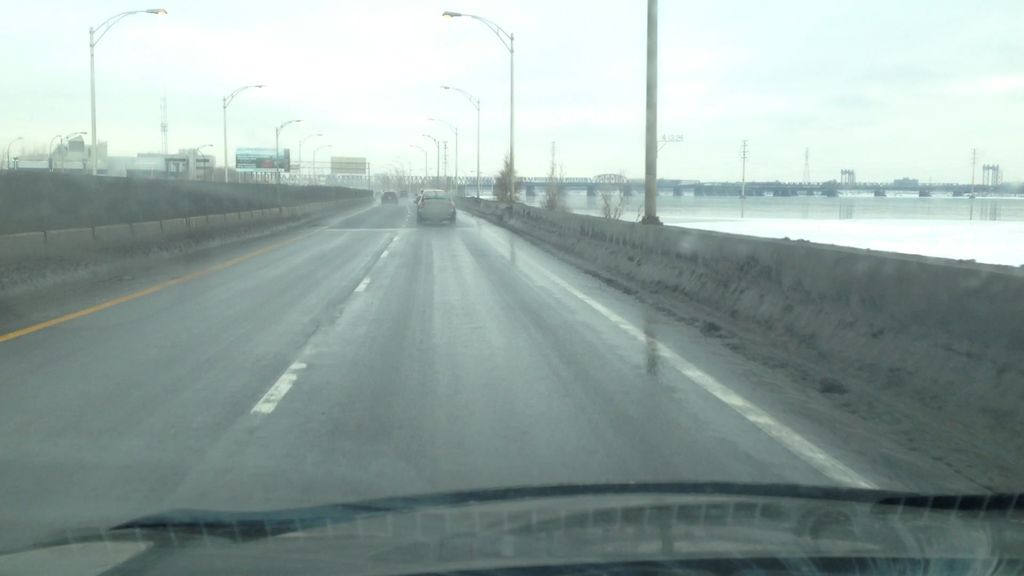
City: montreal